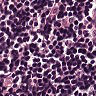
Metastatic tissue present: no